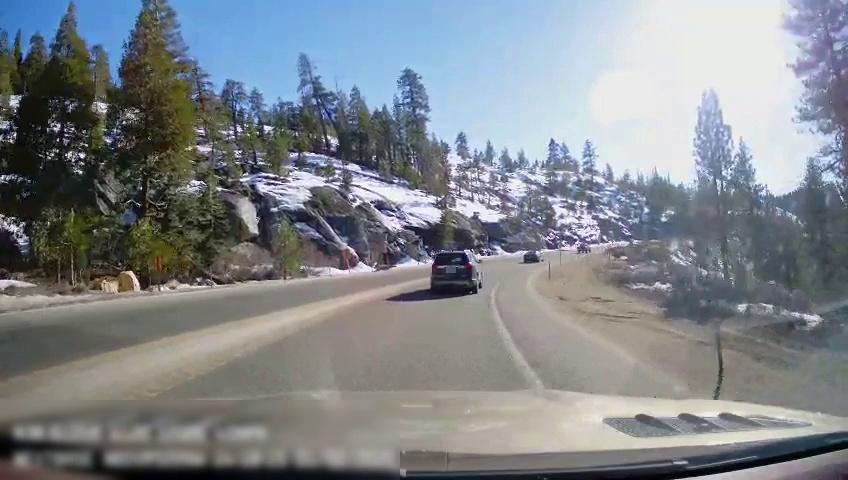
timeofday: Day
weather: Sunny
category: Drivable Space
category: Vehicles | SUV
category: Vehicles | Car
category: Vehicles | Truck
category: Lanes | Current Lane